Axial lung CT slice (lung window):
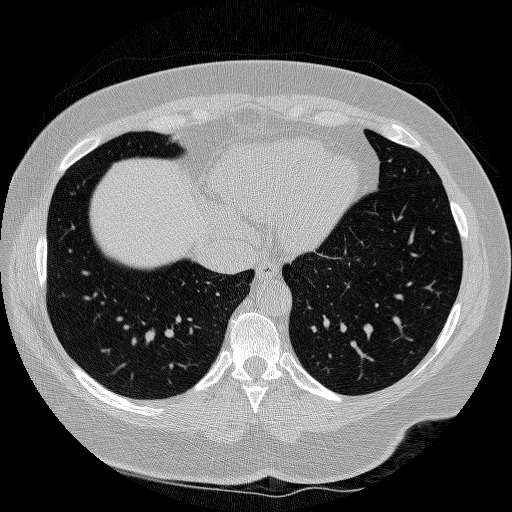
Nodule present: no